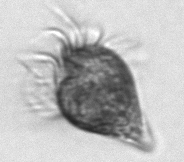
Label: Strombidium_wulffi